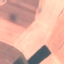
Land use / land cover class: AnnualCrop